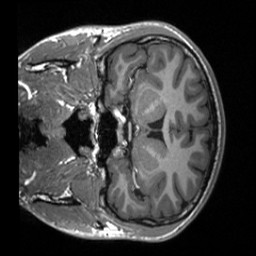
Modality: T1w
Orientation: coronal
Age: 21
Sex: male
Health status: healthy
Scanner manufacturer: siemens
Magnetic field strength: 3 T
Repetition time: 2 s
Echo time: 0.00232 s